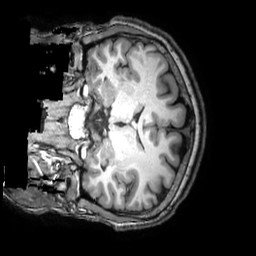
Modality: T1w
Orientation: coronal
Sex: male
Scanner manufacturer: philips
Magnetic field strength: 3 T
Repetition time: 0.008211 s
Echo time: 0.00377 s